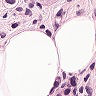
Metastatic tissue present: yes